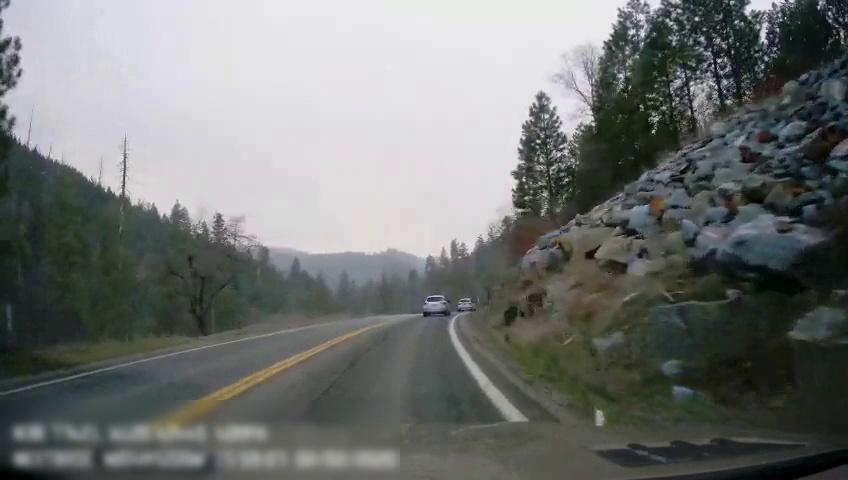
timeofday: Day
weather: Cloudy
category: Drivable Space
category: Vehicles | SUV
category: Vehicles | SUV
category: Lanes | Alternate Lane
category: Lanes | Current Lane
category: Lanes | Opposite Lane
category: Lanes | Opposite Lane